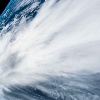
Label: cloud